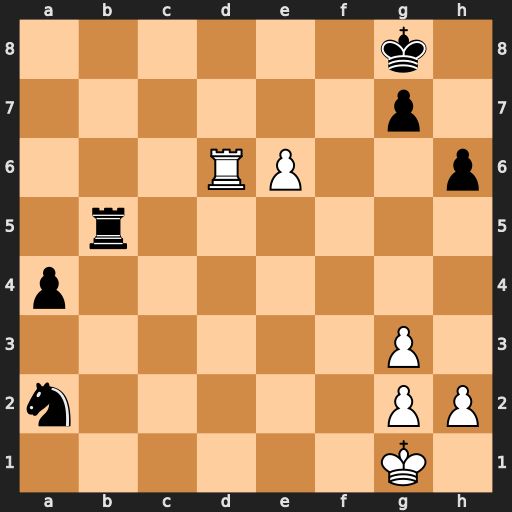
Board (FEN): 6k1/6p1/3RP2p/1r6/p7/6P1/n5PP/6K1
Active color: w
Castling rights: -
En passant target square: -
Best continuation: Rd8+ Kh7 e7